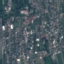
Land use / land cover: Residential